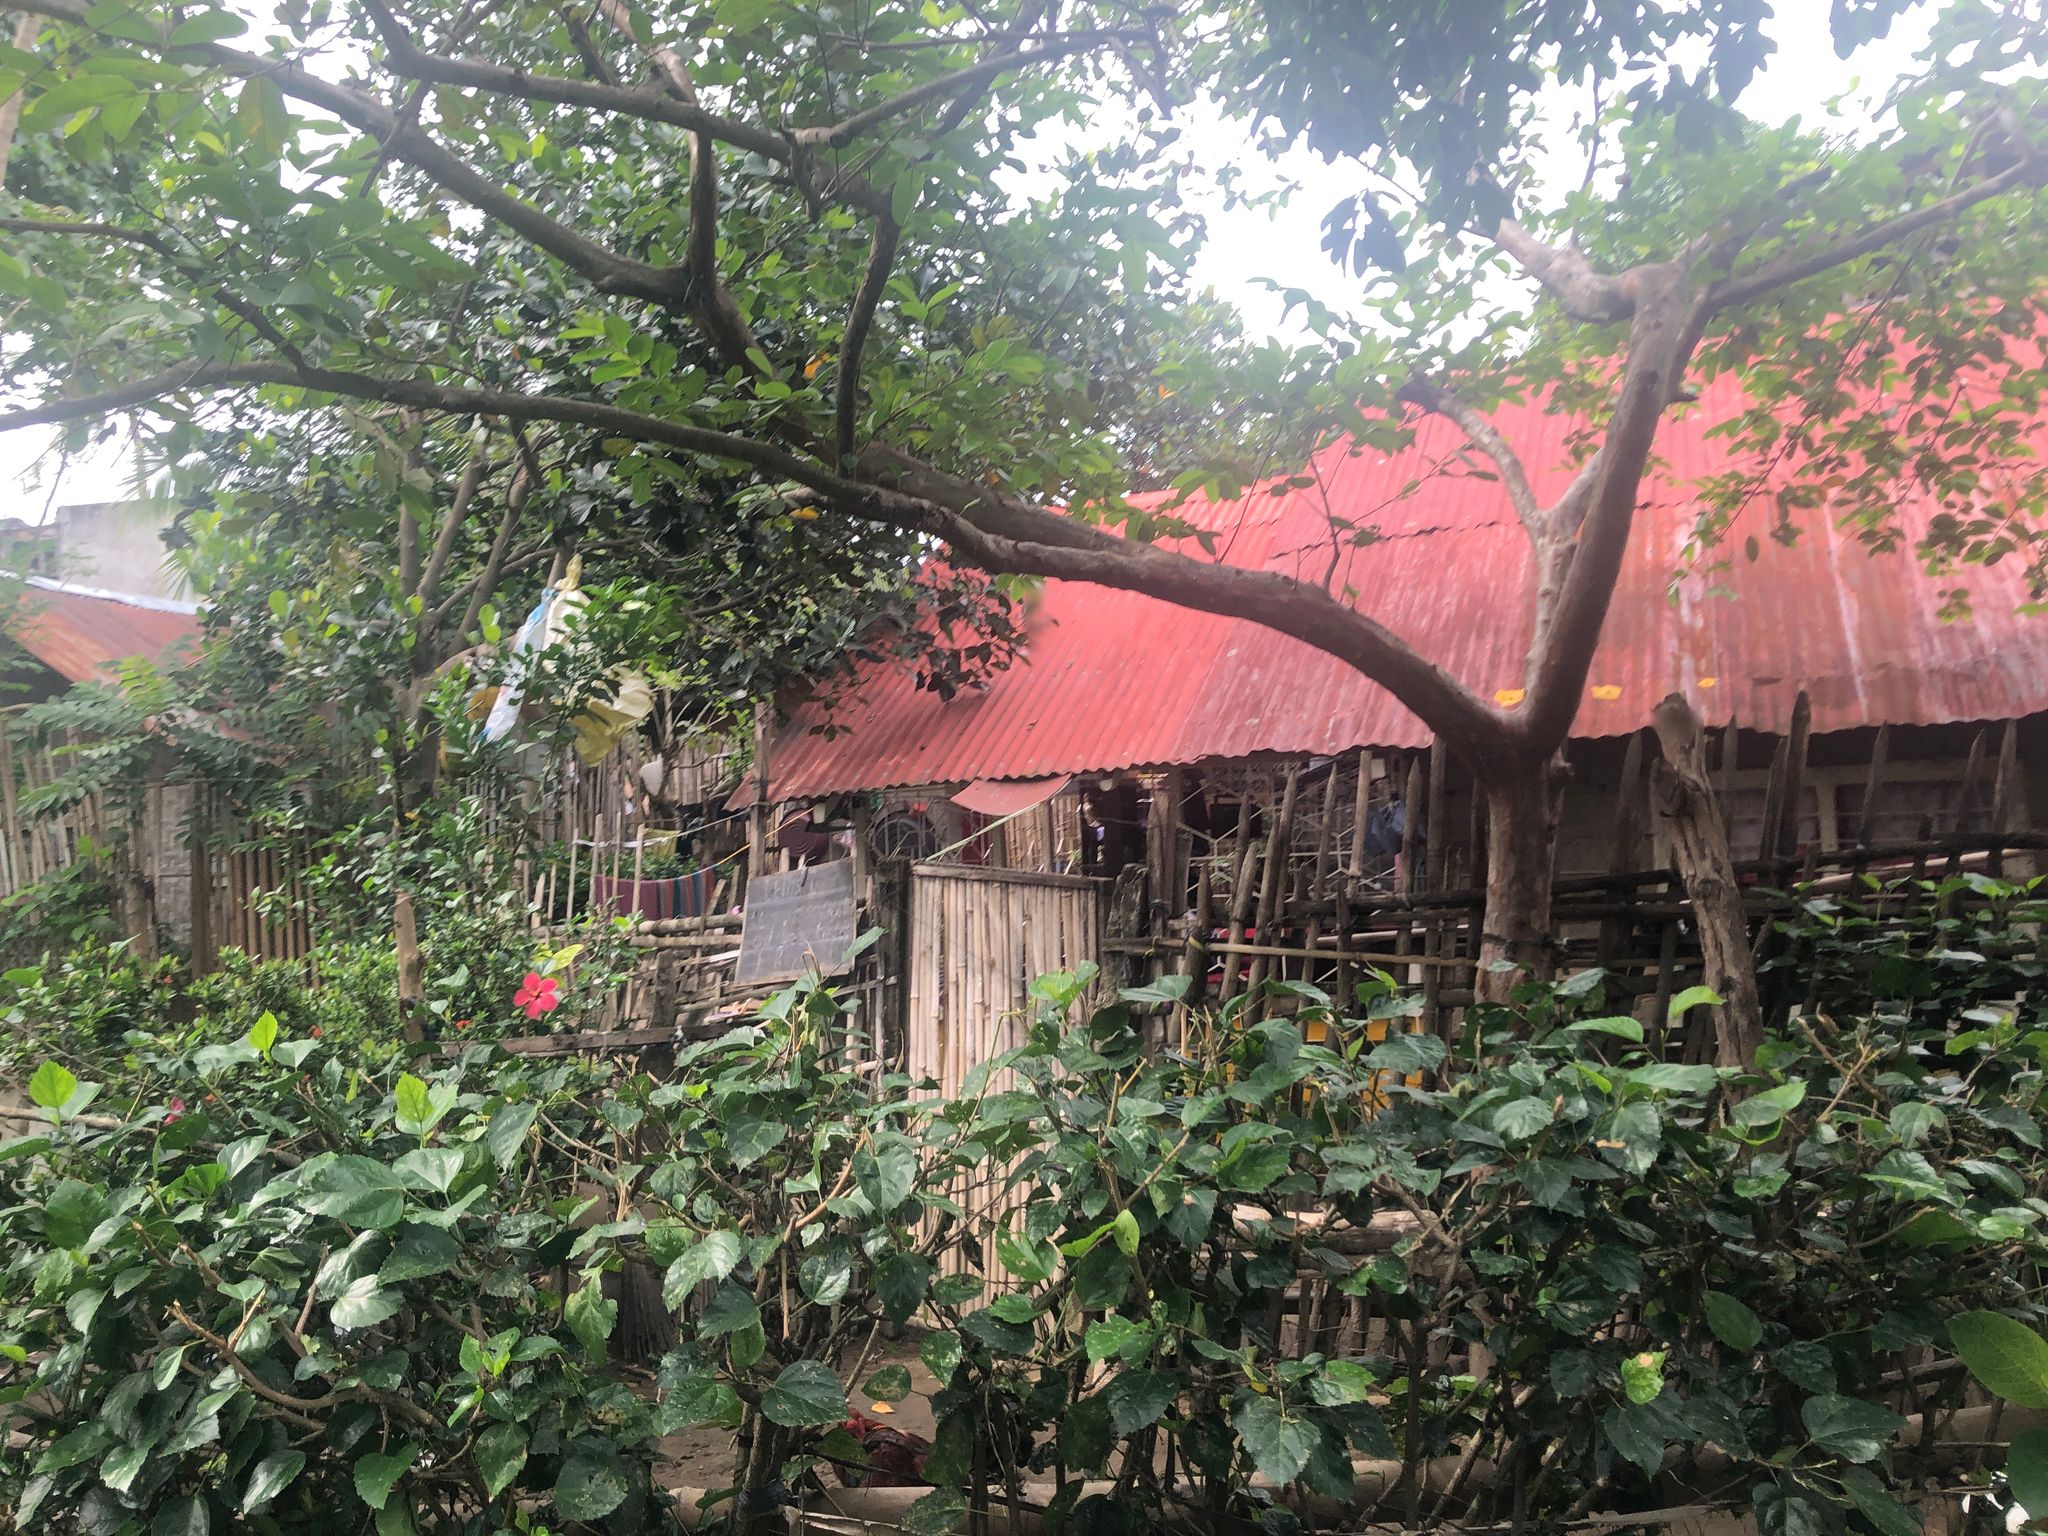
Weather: clear
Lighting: day
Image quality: slightly poor
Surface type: walking surface
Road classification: footway, residential, path
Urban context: urban centre
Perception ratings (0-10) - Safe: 1.08, Lively: 3.2, Beautiful: 4.43, Boring: 3.36, Depressing: 0.98, Wealthy: 3.8